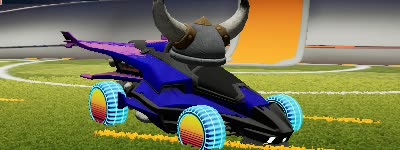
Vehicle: aftershock